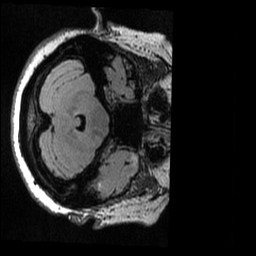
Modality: T2w
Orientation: axial
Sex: female
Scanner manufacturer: ge
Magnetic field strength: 3 T
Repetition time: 6 s
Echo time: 0.1287 s